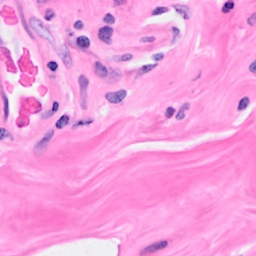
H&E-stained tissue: Breast